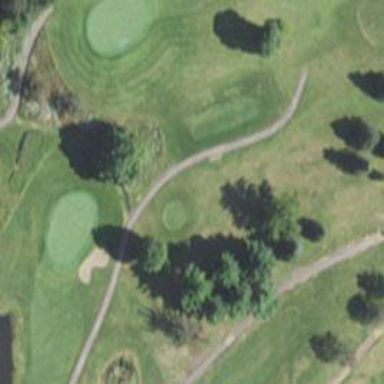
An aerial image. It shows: Service road used as golf cart path.